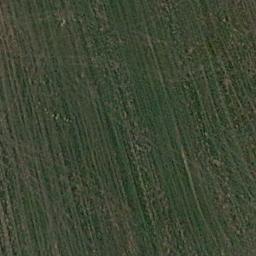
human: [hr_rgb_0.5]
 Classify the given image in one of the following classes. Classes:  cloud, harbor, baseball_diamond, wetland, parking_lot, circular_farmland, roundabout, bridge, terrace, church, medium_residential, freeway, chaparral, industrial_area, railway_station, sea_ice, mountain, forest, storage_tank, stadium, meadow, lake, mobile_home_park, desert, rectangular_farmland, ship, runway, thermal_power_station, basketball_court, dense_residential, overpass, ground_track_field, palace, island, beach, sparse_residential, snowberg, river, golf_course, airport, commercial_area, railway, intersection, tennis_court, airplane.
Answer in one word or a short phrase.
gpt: meadow